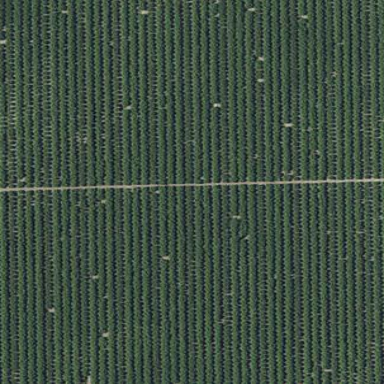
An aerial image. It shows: Orchard filled with almond trees.